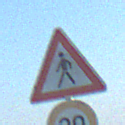
Verkehrszeichen: FussgaengerRechts
Zusatzzeichen unten: Geschwindigkeit30
Umgebung: Outdoor, RoadRail
Tageszeit: MorningAfternoon
Wetter: Clear
Licht: Natural
Jahreszeit: NotSpecified
Kontrast: HighContrast